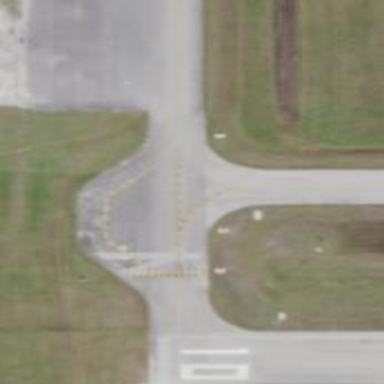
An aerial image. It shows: View of taxiway at the airport.